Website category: camera
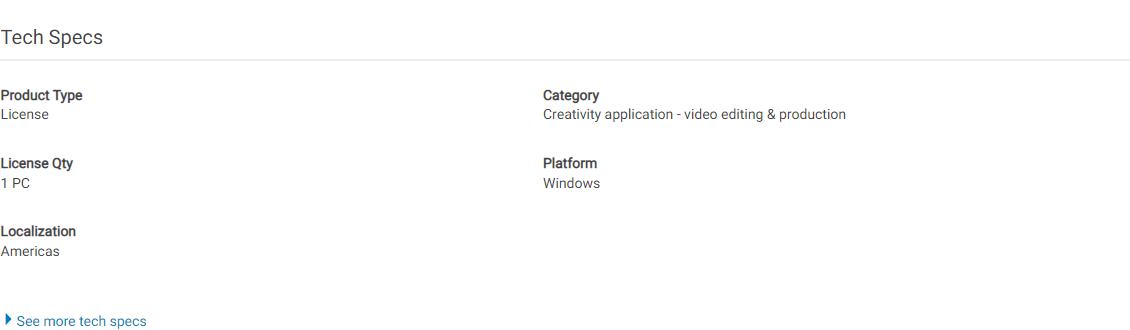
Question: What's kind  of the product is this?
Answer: License

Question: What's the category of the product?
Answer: License

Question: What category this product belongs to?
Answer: License

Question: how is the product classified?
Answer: License

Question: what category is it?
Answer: License

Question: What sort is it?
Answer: License

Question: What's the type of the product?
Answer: License